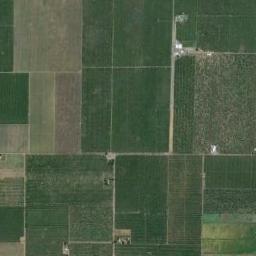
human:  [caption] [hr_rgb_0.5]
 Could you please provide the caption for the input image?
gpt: Some green rectangular farmlands of different sizes are arranged in neat rows .

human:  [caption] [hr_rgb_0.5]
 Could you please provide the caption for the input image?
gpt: There are numerous rectangular farmlands of different colors .

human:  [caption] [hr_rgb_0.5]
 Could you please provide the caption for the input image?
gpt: There are some green and bare rectangular farmland .

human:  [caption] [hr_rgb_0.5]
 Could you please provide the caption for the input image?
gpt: Many neatly arranged dark green, light green and brown mixed sized rectangular farm fields .

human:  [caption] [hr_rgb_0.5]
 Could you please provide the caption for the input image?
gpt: There are some green rectangular farmlands of different sizes .